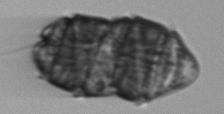
Label: Margalefidinium